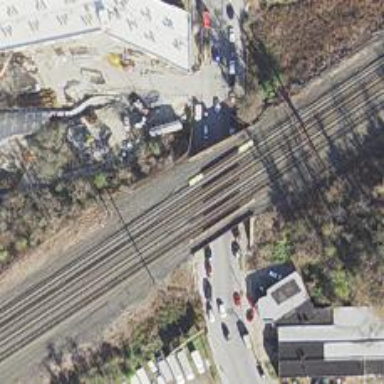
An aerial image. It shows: Bridge over railway with electrified contact lines.